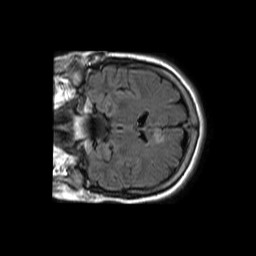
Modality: FLAIR
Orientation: coronal
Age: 37
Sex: male
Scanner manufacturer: philips
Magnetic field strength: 1.5 T
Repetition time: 6 s
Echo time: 0.12 s